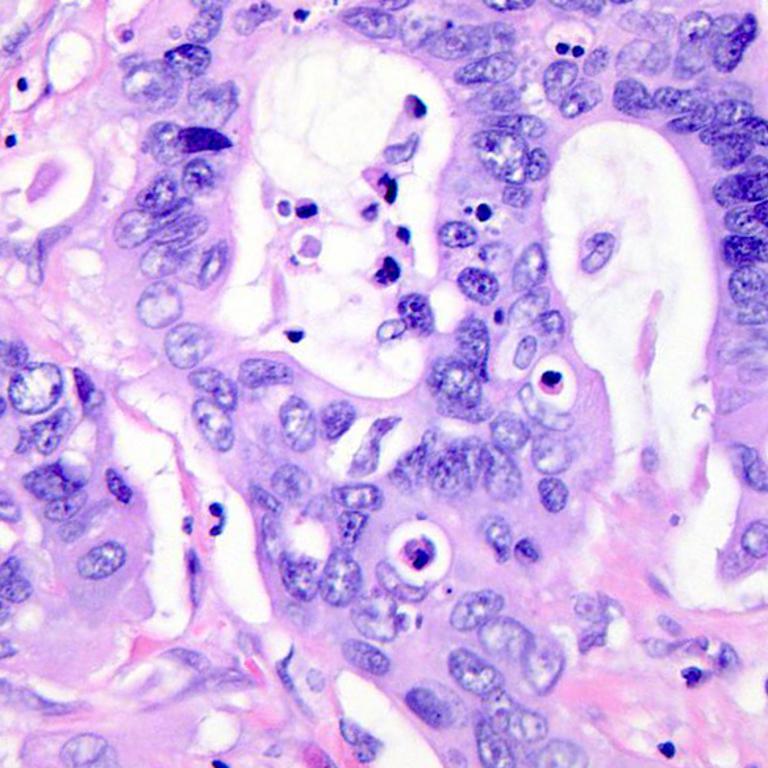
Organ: colon
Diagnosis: adenocarcinomas